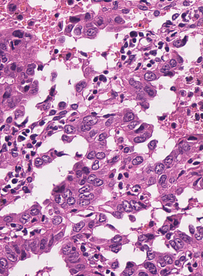
Tumor epithelial tissue: yes
Tumor-associated stroma tissue: yes
Normal tissue: no